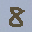
Label: 8